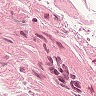
Metastatic tissue present: no